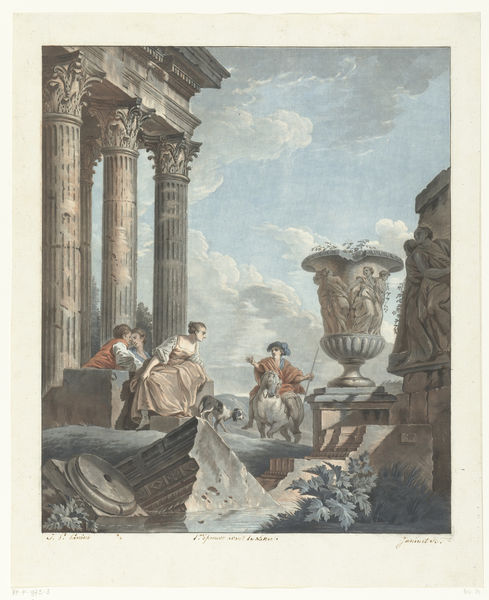
Titel: Antieke ruïnes
Künstler: Jean François Janinet
Standort: Amsterdam
Institution: Rijksmuseum
Schlagwörter: himmel, wolken, frau, säulen, hund, pferd, reiter, vase, relief, italien, weib, weiber, ruine, antike, ruinen, schimmel, architrav, fries, skulpturen, griechisch, tempel, dorisch, korinthisch, jonisch, arkadisch, aare